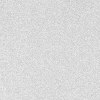
Atmospheric dust classification: dusty